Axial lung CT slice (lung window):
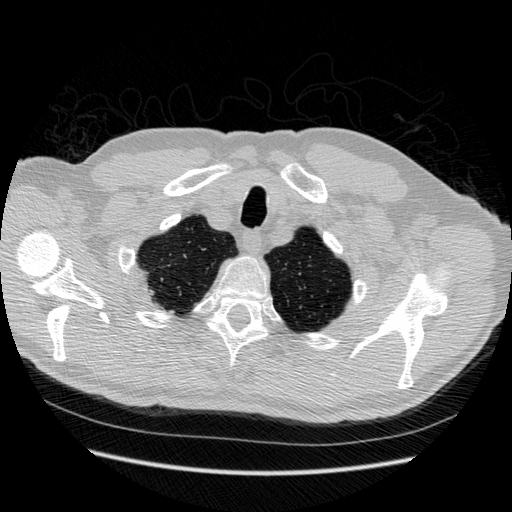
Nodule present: no